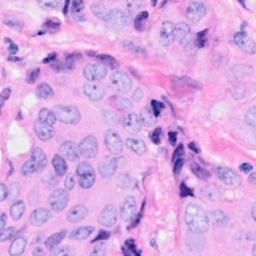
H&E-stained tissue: Breast